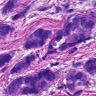
Metastatic tissue present: yes